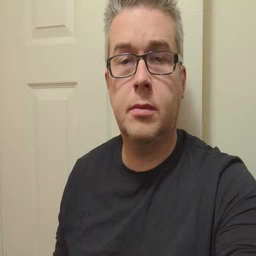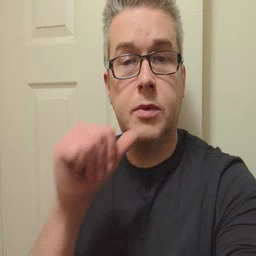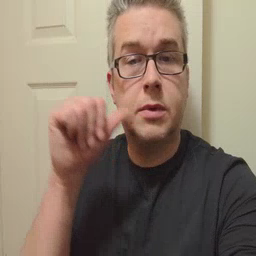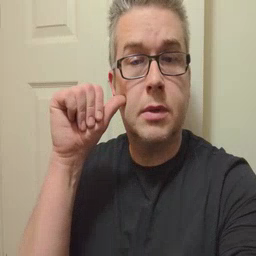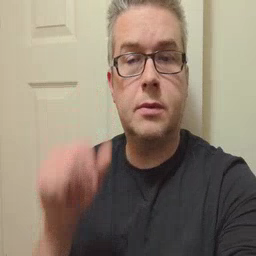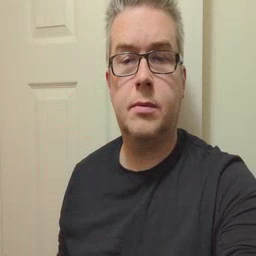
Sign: yesterday